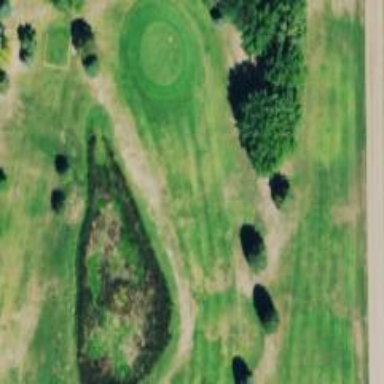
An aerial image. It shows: View of golf hole.